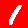
Digit: 1